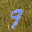
Label: 9